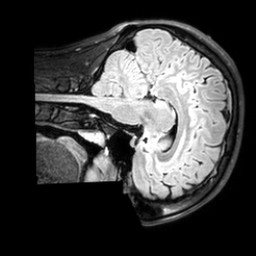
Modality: T1w
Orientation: sagittal
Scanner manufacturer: philips
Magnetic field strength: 3 T
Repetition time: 4.8 s
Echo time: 0.2586 s